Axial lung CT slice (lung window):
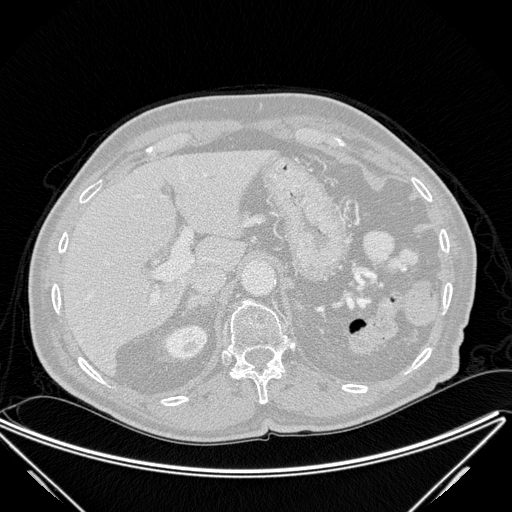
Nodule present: no